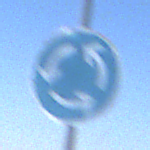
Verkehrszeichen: Kreisverkehr
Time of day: MorningAfternoon
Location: Outdoor (Nature)
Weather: PartlyCloudy
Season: NotSpecified
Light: Natural